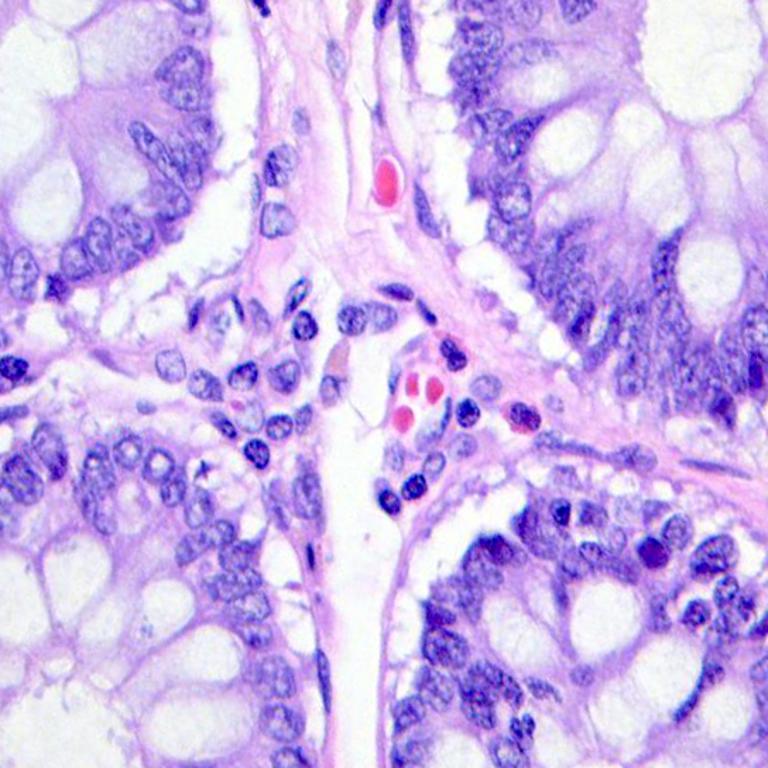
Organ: colon
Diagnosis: benign